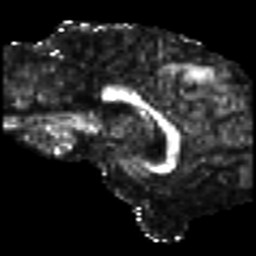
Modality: FA
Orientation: sagittal
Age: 28
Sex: male
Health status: ill
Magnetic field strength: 3 T
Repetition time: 8.4 s
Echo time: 0.0926 s